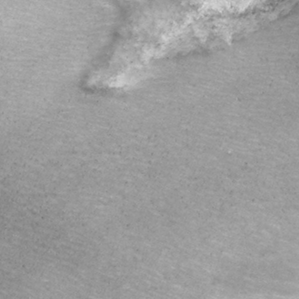
Label: non_frost